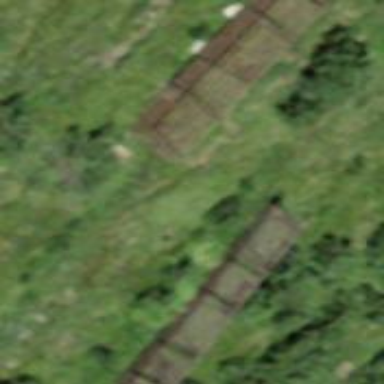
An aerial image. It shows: Fence designed to prevent avalanches.